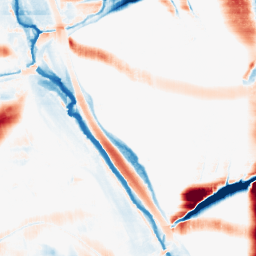
Category: morphological
Decomposition family: morphological_rect
Decomposition parameters: operation: average
width: 50
height: 20
Upsampling method: cubic_mitchell
Upsampling parameters: scale: 4
Upsampling scale: 4